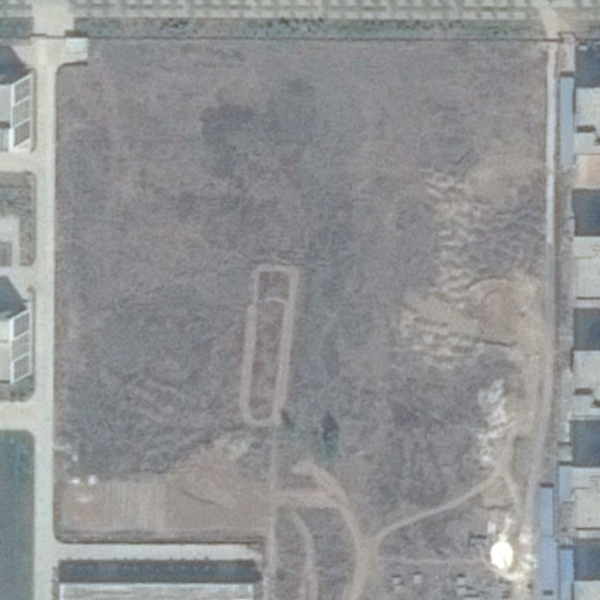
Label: BareLand